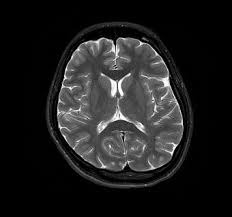
Label: notumor